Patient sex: M
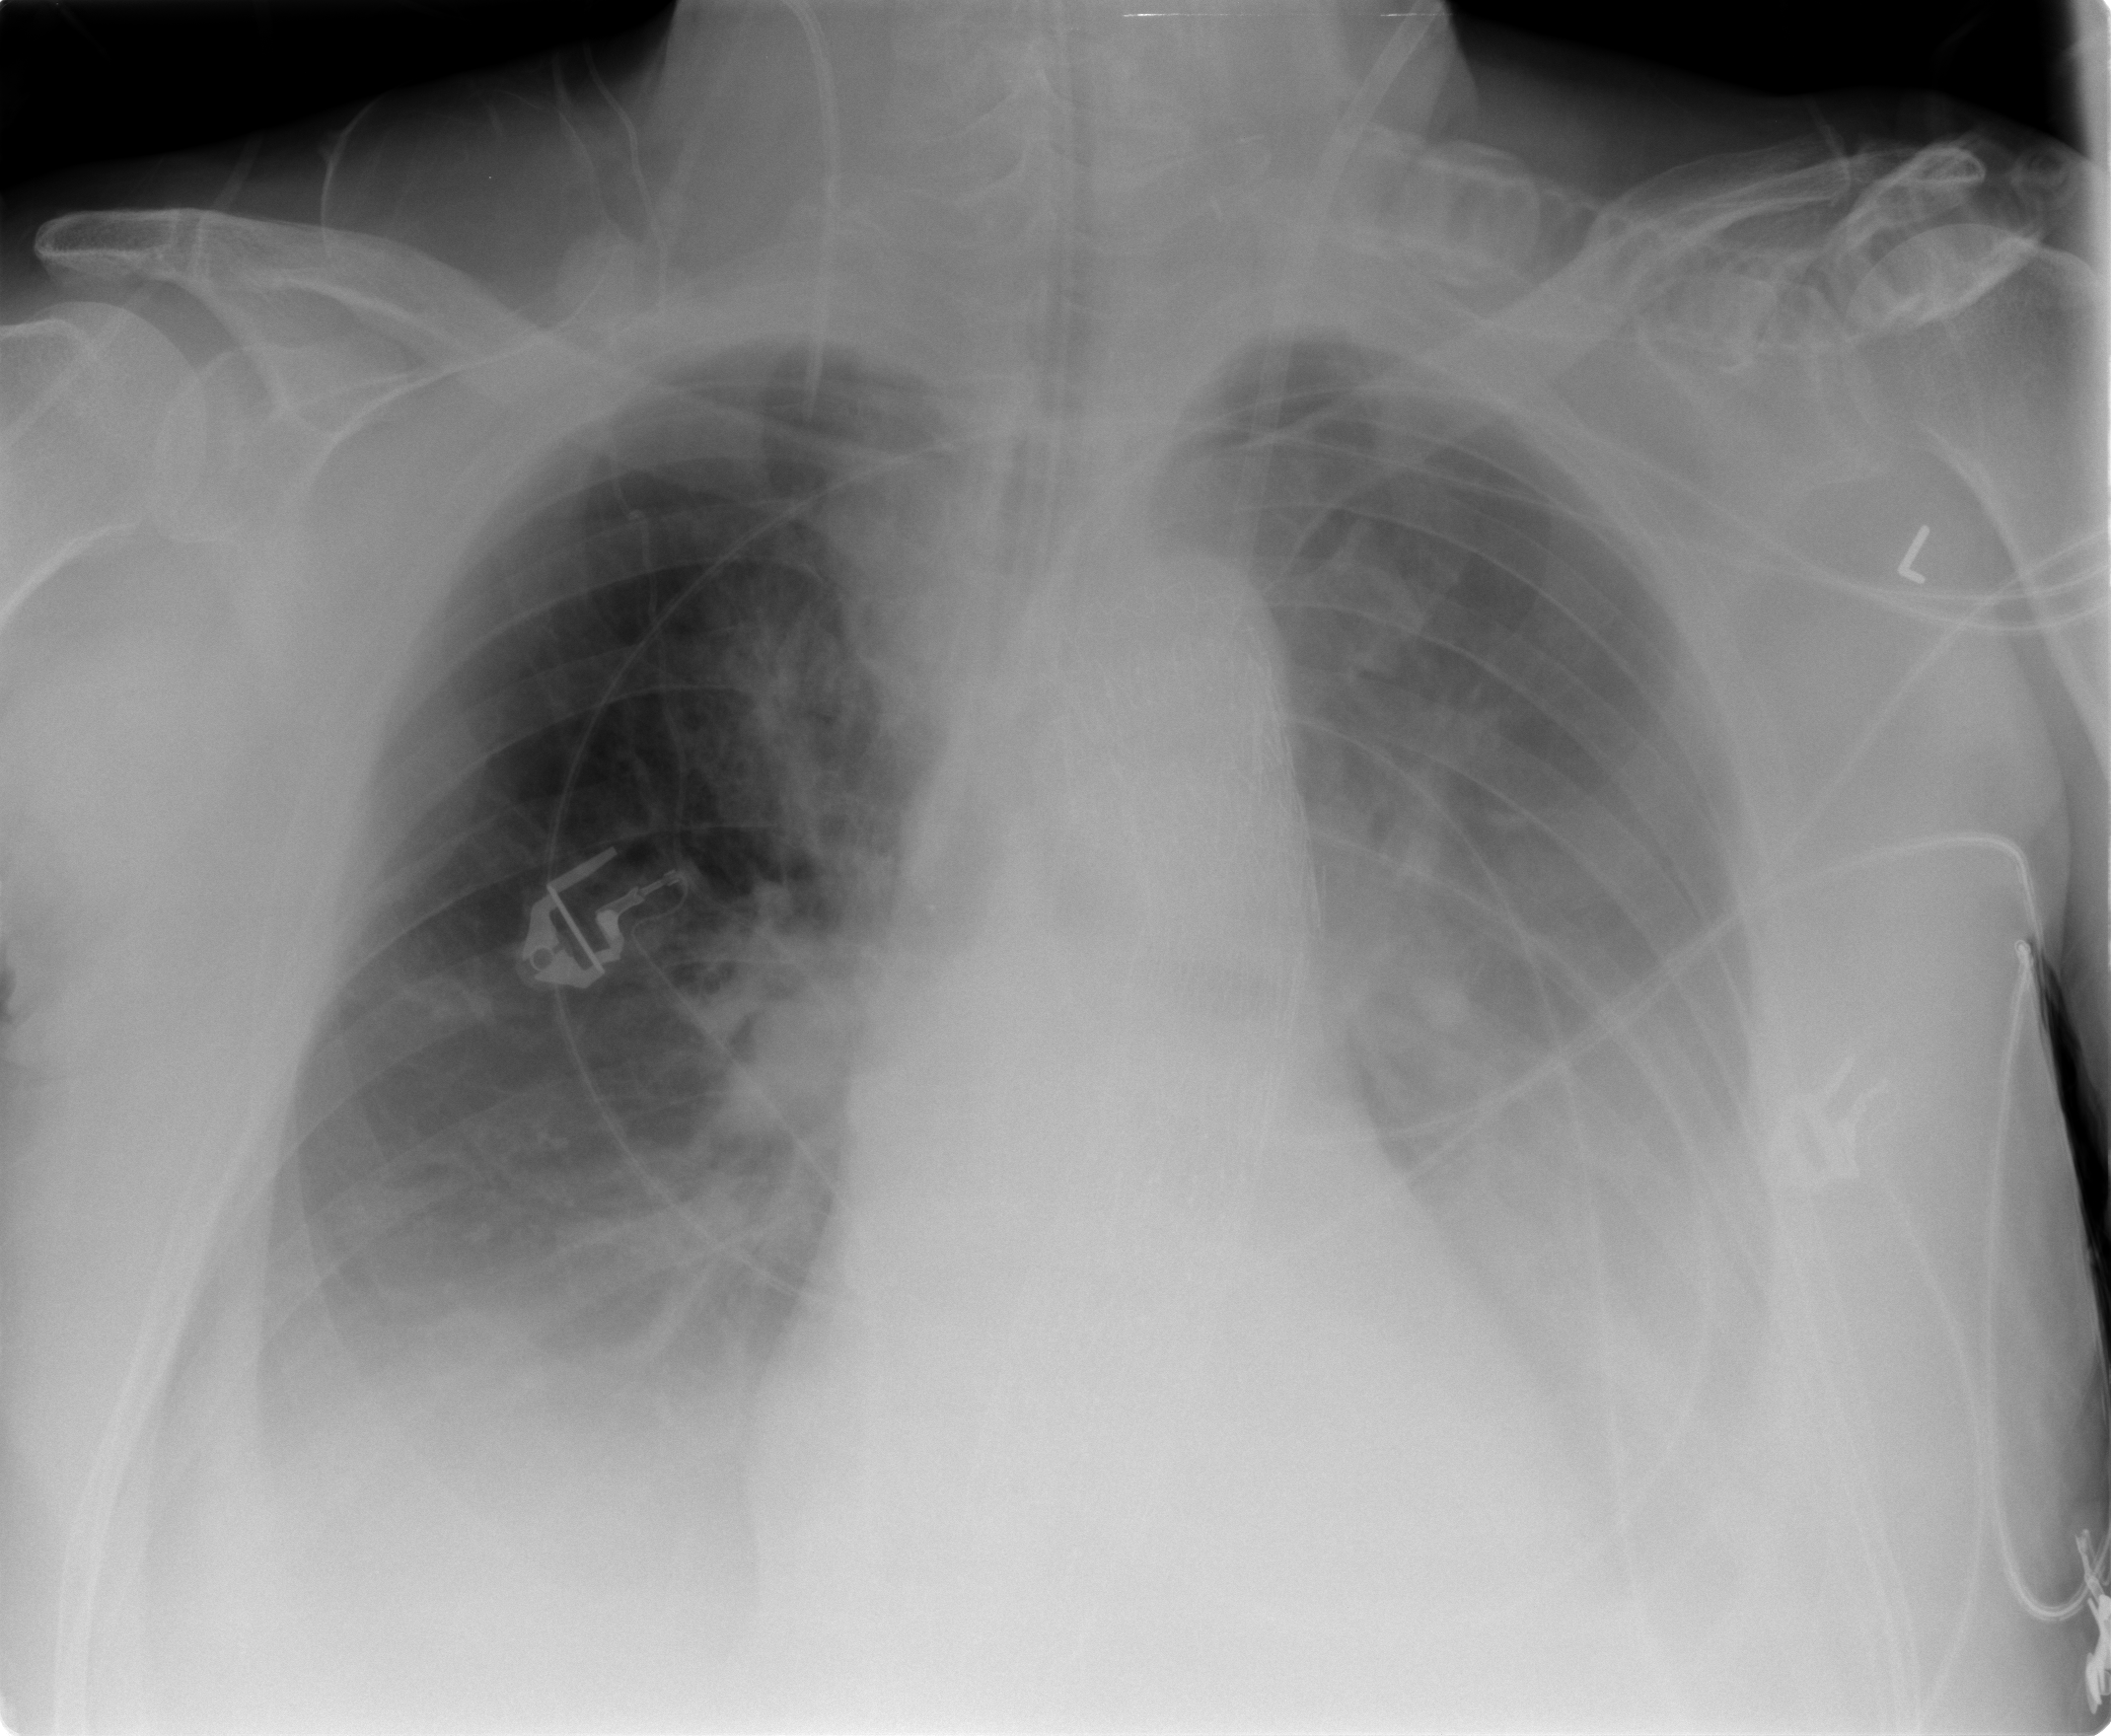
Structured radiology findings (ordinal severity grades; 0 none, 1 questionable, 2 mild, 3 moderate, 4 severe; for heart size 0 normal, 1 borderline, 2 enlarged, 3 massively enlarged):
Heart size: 0
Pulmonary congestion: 0
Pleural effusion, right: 2
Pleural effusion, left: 3
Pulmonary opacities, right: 0
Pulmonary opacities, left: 0
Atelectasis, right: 2
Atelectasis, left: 3